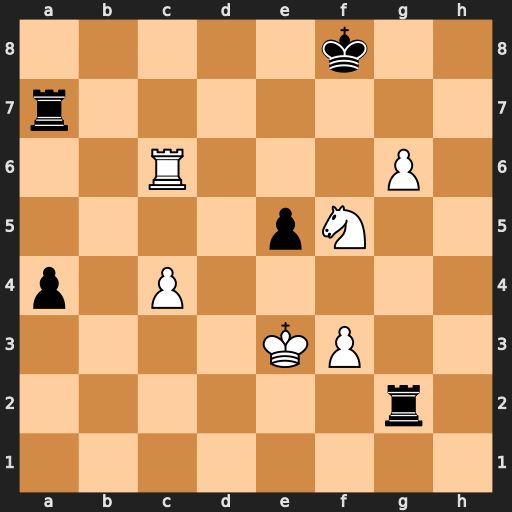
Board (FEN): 5k2/r7/2R3P1/4pN2/p1P5/4KP2/6r1/8
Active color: w
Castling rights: -
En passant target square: -
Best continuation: Rc8#